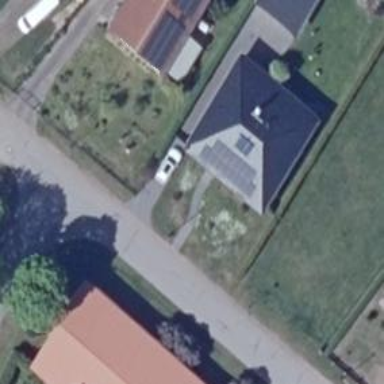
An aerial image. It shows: Solar-powered generator using photovoltaic technology. This small installation generates electricity through solar photovoltaic panels.